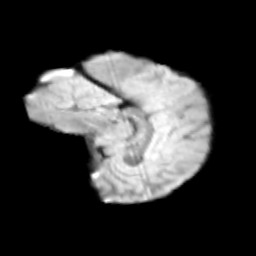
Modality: T2w
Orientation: sagittal
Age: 10
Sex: female
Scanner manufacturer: siemens
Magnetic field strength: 3 T
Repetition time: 3.8 s
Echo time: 0.07 s